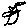
Label: bird